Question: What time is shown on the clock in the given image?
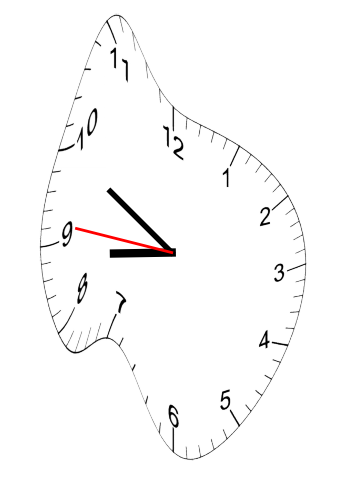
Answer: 08:49:46